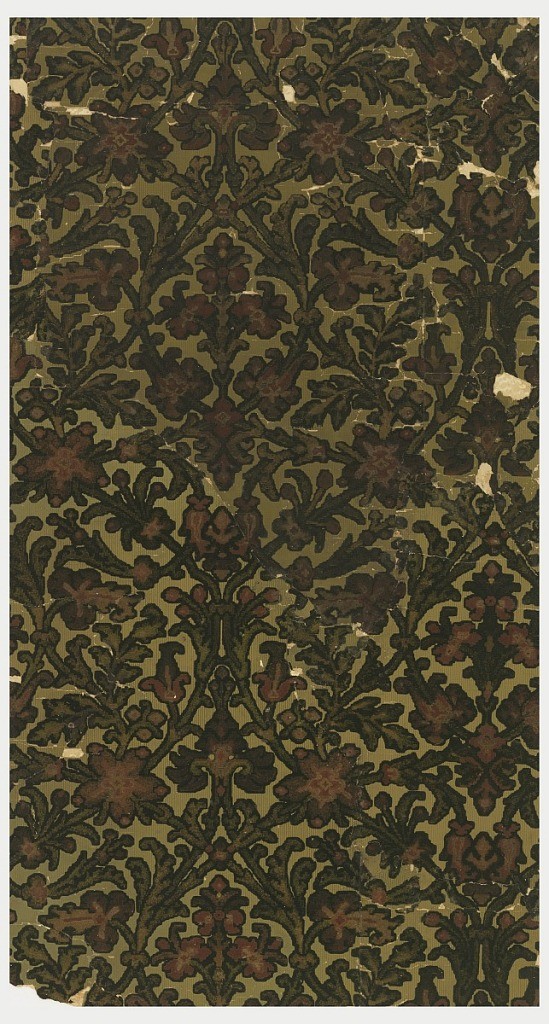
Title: Sidewall
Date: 1880–90
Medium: Machine-printed and flocked on paper
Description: Vertical rectangle. In and out pattern of scrolling and crossing stems with five-petalled flowers at the intersections. Outlined in dark green against a light olive green background with a mesh of gold lines and horizontal striations. Mounted on white paper backed with cloth. The flocking involves different colors of flock, printed on top of each other.